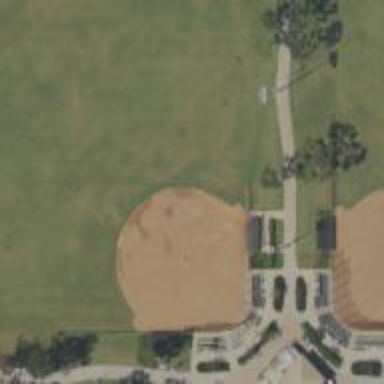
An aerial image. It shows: Baseball pitch for leisure land.